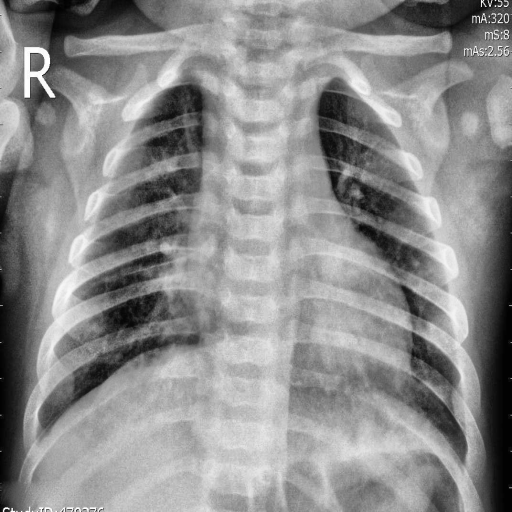
Finding: PNEUMONIA